Field crop: tomato
Growth stage: 1
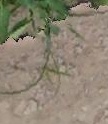
Species: cyperus